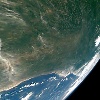
Label: land